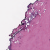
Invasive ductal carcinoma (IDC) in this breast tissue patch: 0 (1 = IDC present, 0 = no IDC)